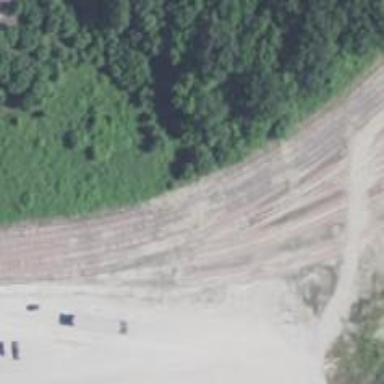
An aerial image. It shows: Single-track railway siding.